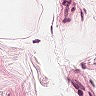
Metastatic tissue present: no